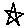
Label: star